Question: I am feeling really stupid and not sure if doing something really dumb what... so excuse me in advance.
I have the following HTML:
'''
<input type="text" value="0" name="pcscubes" id="pcscubes">
'''
I have the below jquery syntax:
'''
var cubes=123.2;
$("#pcscubes1").val(cubes);
var test=$("#pcscubes1").val();
alert(test);
'''
When the jquery executes, the input box will display 123.2 and the alert will be 123.2.
if you inspect the html object though, the value is still 0?
so the display of the input is different from what the real value is. so when I submit this form it posts 0 rather than 123.2
Now I have built a whole web app with this syntax and works perfectly. today it just stops working? I have restarted browser, checked old code that was working, logged off and on and still it does the same.
web app obviously has jquery loaded and jquery ui on this form.
using codeigniter?
any ideas as I am banging my head over something so stupid....
Out of interest I created the below fiddle and it is doing the same?
<URL>

why is the value 0 when it is showing 123.2?
Thanks as always,
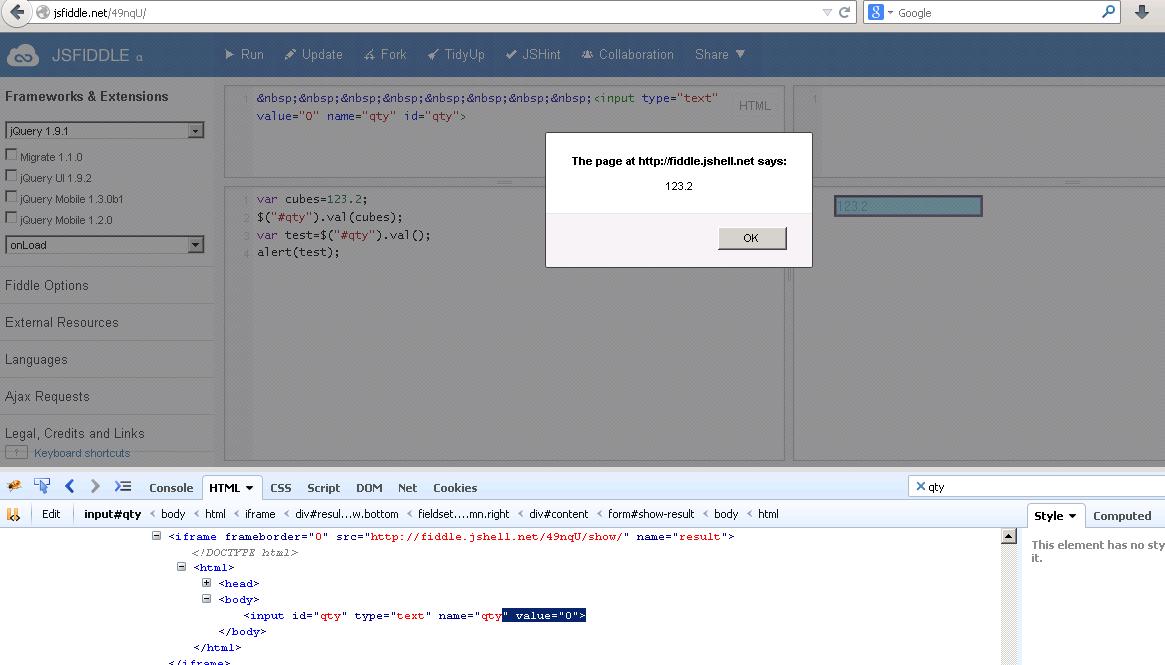
Answer: This is a case of attributes vs. properties.
What you are seeing in the inspector is the 'value' , which does not update when you programmatically update a field's 'value'
Pay no attention to what the DOM inspector says; it'll only show the value as it was when the page loaded (unless you explicitly change the field's value rather than, as jQuery's 'val()' does, its 'value' .)
Further reading: <URL>
Some attributes are closely tied to their property counterparts. That is to say, updating the property also updates the attribute. This is the case, for example, with the 'class' attribute and its 'className' property counterpart. 'value', however, is different; updating the property does not update the attribute (but, just to confuse things further, updating the attribute update the property!)